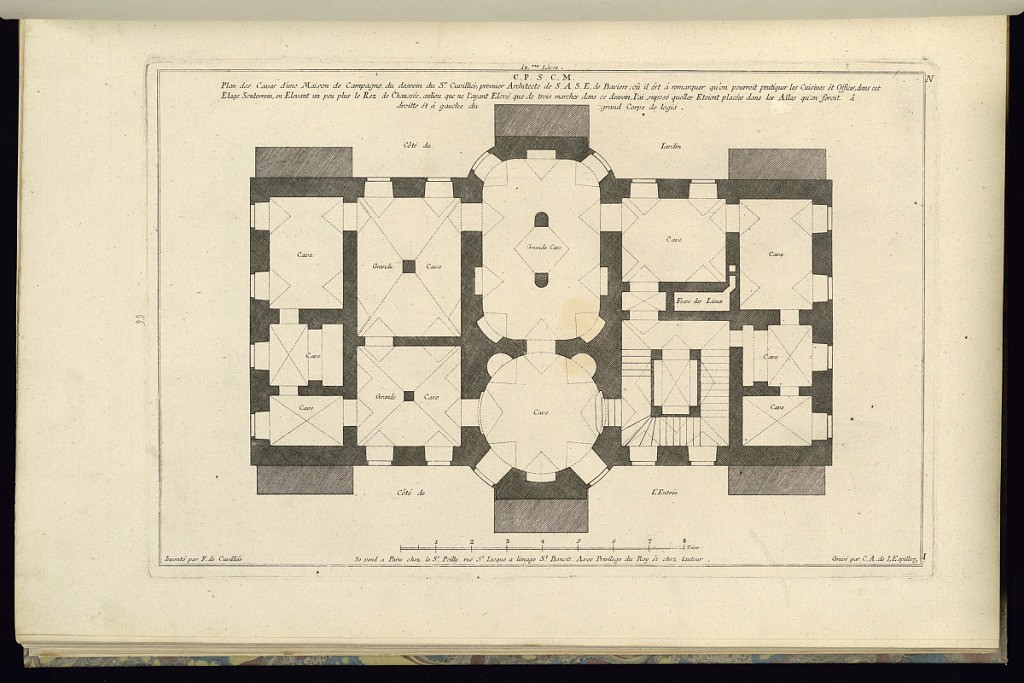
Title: Plan des Caves d'une Maison de Campagne
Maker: François de Cuvilliés the Elder, Belgian, 1695 - 1768
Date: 1745
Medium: Etching and engraving on off-white laid paper
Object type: Print
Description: Plan of the cellars of a country house. The plate is signed and numbered.